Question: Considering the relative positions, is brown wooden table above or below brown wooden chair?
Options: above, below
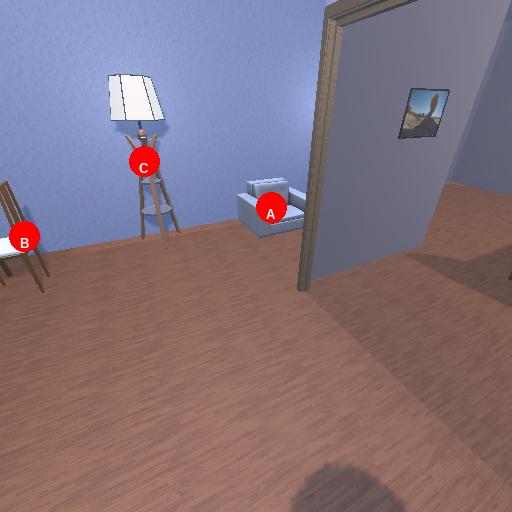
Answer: above